Question: i will like to know how to do a dual slider in the attached image.
i am looking at this codes to modified it. i will like to know how to have 2 slider to allow user to choose the desired time.
The problem i encounter are how do i have 2 slider to show something like the image?
<URL>
any comment are greatly appreciated here.

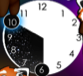
Answer: for the dual slider positions you have this excerpt in code
'''
CGContextAddArc(imageCtx, self.frame.size.width/2 , self.frame.size.height/2, radius, 0, ToRad(self.angle), 0);
'''
the first zero ('0') is the starting point, so you want to use a different angle here
'''
CGContextAddArc(imageCtx, self.frame.size.width/2 , self.frame.size.height/2, radius, ToRad(self.startAngle), ToRad(self.endAngle), 0);
'''
(you need those two ivar's in your header of course)
EDIT: here is the edited code to find the nearest knob and lock it for modification. The old code didn't locked it, so it would change upon hover from one knob to another.
First of all add the 'enum' above your implementation:
'''
enum SliderLockType {
SliderLockedNone = 0,
SliderLockedStart,
SliderLockedEnd
};
#pragma mark - Implementation -
@implementation TBCircularSlider
enum SliderLockType sliderLock;
// ... some code here ...
//Initialize the Angle at 0
//self.startAngle = 0;
//self.endAngle = 270;
/** Tracking is started **/
-(BOOL)beginTrackingWithTouch:(UITouch *)touch withEvent:(UIEvent *)event{
[super beginTrackingWithTouch:touch withEvent:event];
// find nearest knob ...
CGPoint lastPoint = [touch locationInView:self];
CGPoint pStart = [self centerPointFromAngel:self.startAngle];
CGPoint pEnd = [self centerPointFromAngel:self.endAngle];
float diffA = [self distanceBetween:lastPoint and:pStart];
float diffB = [self distanceBetween:lastPoint and:pEnd];
// ... and lock it
if (diffA <= TB_LINE_WIDTH) { // the tolerance is the width of the circle
sliderLock = SliderLockedStart;
} else if (diffB <= TB_LINE_WIDTH) {
sliderLock = SliderLockedEnd;
}
//We need to track continuously
return YES;
}
// continueTrackingWithTouch:withEvent: stays unchanged
/** Track is finished **/
-(void)endTrackingWithTouch:(UITouch *)touch withEvent:(UIEvent *)event{
[super endTrackingWithTouch:touch withEvent:event];
// reset the lock before starting a new touch event
sliderLock = SliderLockedNone;
}
- (CGPoint)centerPointFromAngel:(int)angleInt {
CGPoint point = [self pointFromAngle:angleInt];
point.x += TB_LINE_WIDTH/2;
point.y += TB_LINE_WIDTH/2;
return point;
}
- (CGFloat)distanceBetween:(CGPoint)p1 and:(CGPoint)p2 {
CGFloat xDist = (p2.x - p1.x);
CGFloat yDist = (p2.y - p1.y);
return sqrt((xDist * xDist) + (yDist * yDist));
}
// ... some more code ...
- (void)drawTheHandle:(CGContextRef)ctx {
CGContextSaveGState(ctx);
//I Love shadows
CGContextSetShadowWithColor(ctx, CGSizeMake(0, 0), 3, [UIColor blackColor].CGColor);
//Get the handle position!
CGPoint handleCenterA = [self pointFromAngle: self.startAngle];
CGPoint handleCenterB = [self pointFromAngle: self.endAngle];
//Draw It!
[[UIColor colorWithWhite:1.0 alpha:0.7]set];
CGContextFillEllipseInRect(ctx, CGRectMake(handleCenterA.x, handleCenterA.y, TB_LINE_WIDTH, TB_LINE_WIDTH));
CGContextFillEllipseInRect(ctx, CGRectMake(handleCenterB.x, handleCenterB.y, TB_LINE_WIDTH, TB_LINE_WIDTH));
CGContextRestoreGState(ctx);
}
- (void)movehandle:(CGPoint)lastPoint {
//Get the center
CGPoint centerPoint = CGPointMake(self.frame.size.width/2, self.frame.size.height/2);
//Calculate the direction from the center point to an arbitrary position.
float currentAngle = AngleFromNorth(centerPoint, lastPoint, NO);
int angleInt = 360 - floor(currentAngle);
if (sliderLock == SliderLockedStart) {
self.startAngle = angleInt;
} else if (sliderLock == SliderLockedEnd) {
self.endAngle = angleInt;
}
//Redraw
[self setNeedsDisplay];
}
'''
the result:

EDIT2: if you like to have the slider switching from hour to hour you can modify the 'movehandle:' method as follows:
'''
int angleInt = (int)(360 - floor(currentAngle)) / 30 * 30; // 360/30 = 12 -> hours
if (sliderLock == SliderLockedStart && angleInt%360 != self.endAngle%360) {
self.startAngle = angleInt;
} else if (sliderLock == SliderLockedEnd && angleInt%360 != self.startAngle%360) {
self.endAngle = angleInt;
}
'''